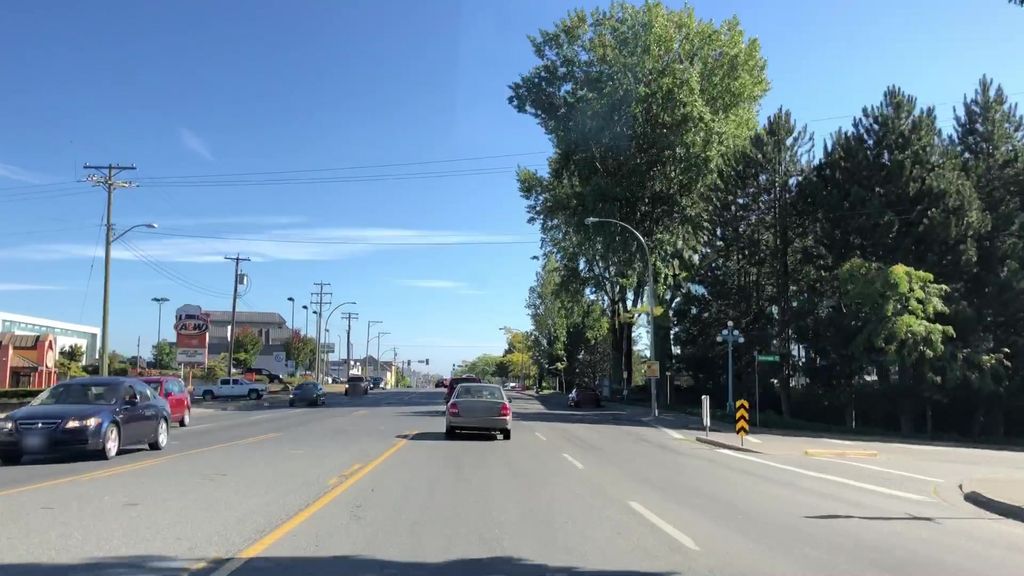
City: victoria